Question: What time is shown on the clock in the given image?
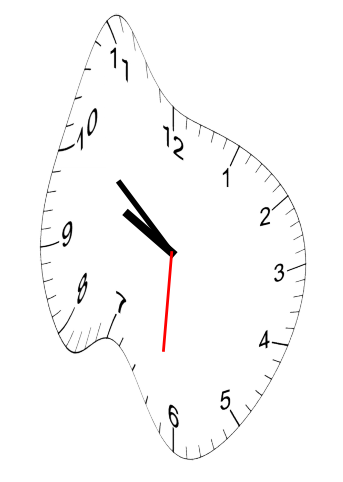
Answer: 09:51:31